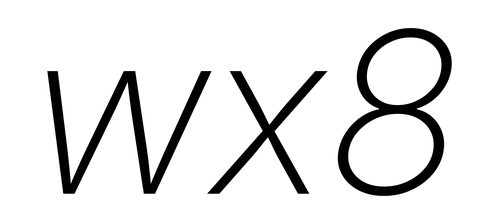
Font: Inter-Italic_ExtraLight_Italic